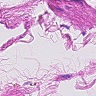
Metastatic tissue present: no